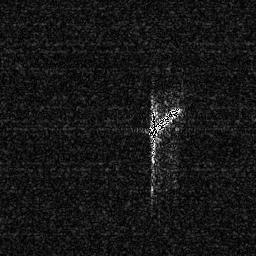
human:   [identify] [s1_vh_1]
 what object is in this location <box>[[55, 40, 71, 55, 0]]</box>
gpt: <ref>1 medium ship at the center</ref>